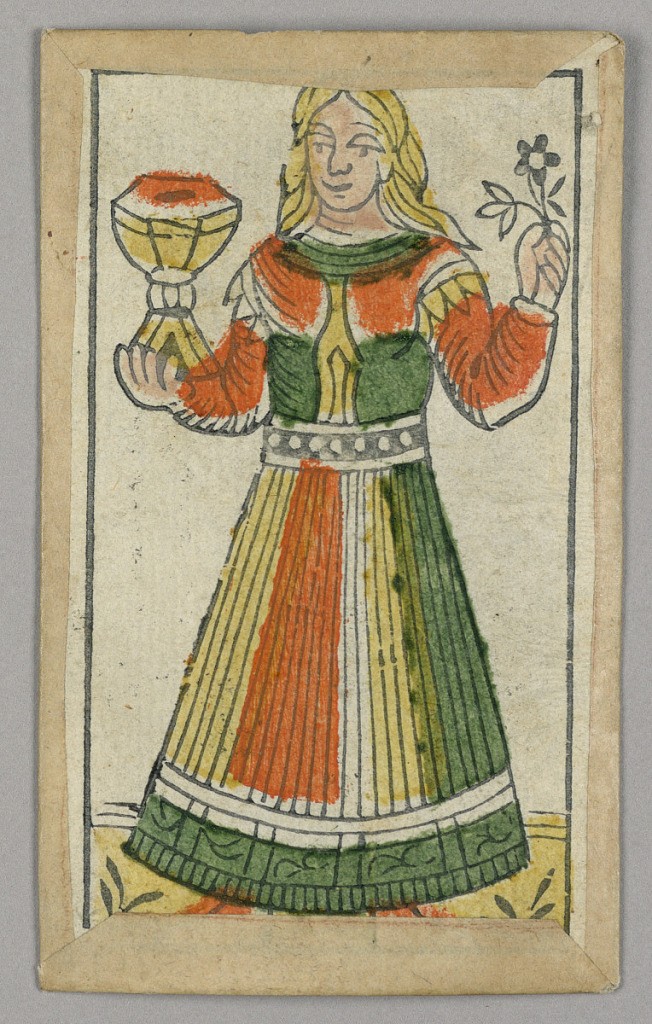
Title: Minchiate (Tarot) Playing Card
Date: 17th century
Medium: Stencil-colored woodblock print
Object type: Playing card
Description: Part of a set of Italian Minchiate playing cards.